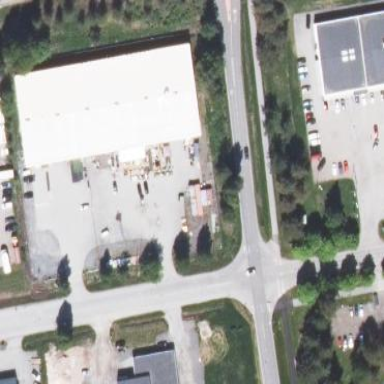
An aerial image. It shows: Commercial building.